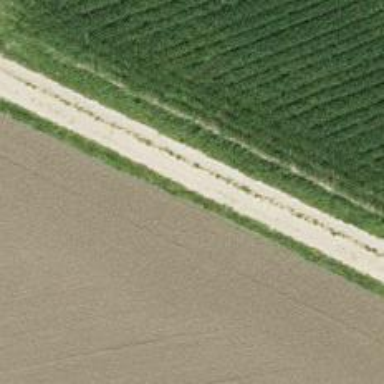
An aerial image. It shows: Gravel track with grade 2 quality.